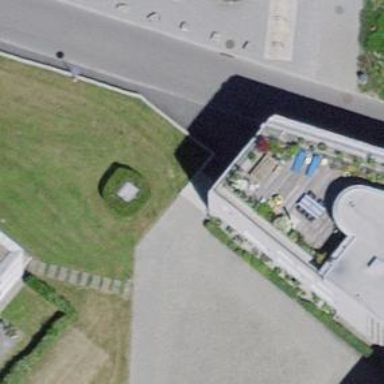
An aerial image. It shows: Set of concrete steps.